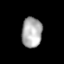
Tissue: lung
Cell type: T cells
Senescence score: 0.2199
Nuclear area (px): 603
Mean DAPI intensity: 173.443